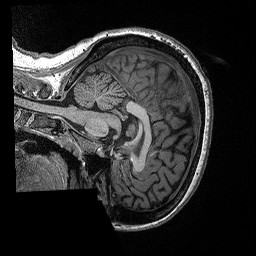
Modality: T1w
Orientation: sagittal
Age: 39
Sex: female
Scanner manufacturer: siemens
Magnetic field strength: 3 T
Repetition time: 2.3 s
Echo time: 0.00298 s